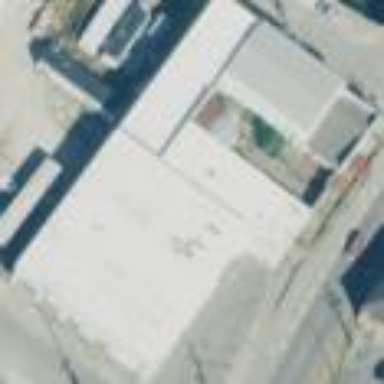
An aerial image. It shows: Building that is tyre shop.